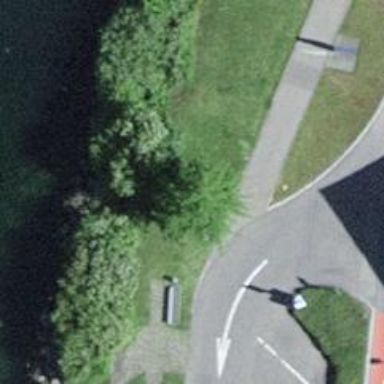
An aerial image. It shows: Brown bench.